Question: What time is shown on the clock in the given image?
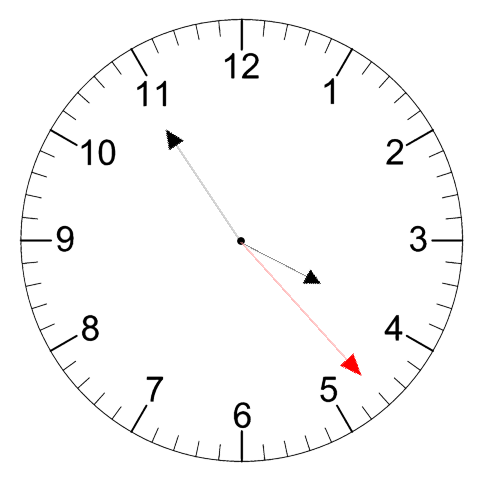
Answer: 03:54:23